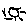
Label: sun